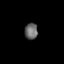
Tissue: prostate
Cell type: Myeloid cells
Senescence score: 0.2765
Nuclear area (px): 207
Mean DAPI intensity: 104.324